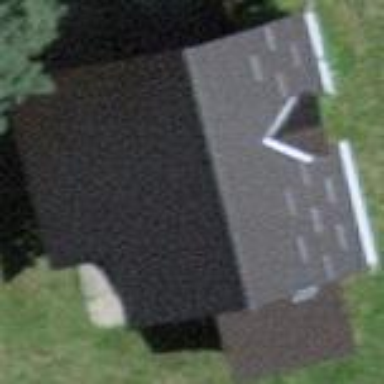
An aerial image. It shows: Barn.